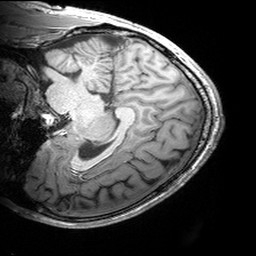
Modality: T1w
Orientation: sagittal
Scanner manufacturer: siemens
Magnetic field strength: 3 T
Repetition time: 2.53 s
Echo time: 0.00299 s